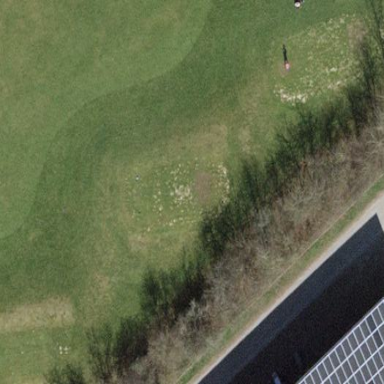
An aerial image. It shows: Golf tee on grassy land.